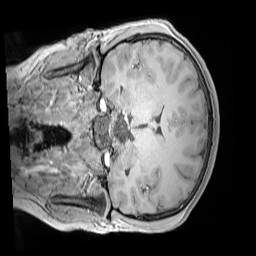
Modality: MP2RAGE
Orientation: coronal
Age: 11
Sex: male
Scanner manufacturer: siemens
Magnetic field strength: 3 T
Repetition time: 4 s
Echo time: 0.00303 s